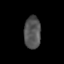
Tissue: skin
Cell type: Others
Senescence score: 0.7032
Nuclear area (px): 531
Mean DAPI intensity: 83.927